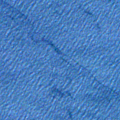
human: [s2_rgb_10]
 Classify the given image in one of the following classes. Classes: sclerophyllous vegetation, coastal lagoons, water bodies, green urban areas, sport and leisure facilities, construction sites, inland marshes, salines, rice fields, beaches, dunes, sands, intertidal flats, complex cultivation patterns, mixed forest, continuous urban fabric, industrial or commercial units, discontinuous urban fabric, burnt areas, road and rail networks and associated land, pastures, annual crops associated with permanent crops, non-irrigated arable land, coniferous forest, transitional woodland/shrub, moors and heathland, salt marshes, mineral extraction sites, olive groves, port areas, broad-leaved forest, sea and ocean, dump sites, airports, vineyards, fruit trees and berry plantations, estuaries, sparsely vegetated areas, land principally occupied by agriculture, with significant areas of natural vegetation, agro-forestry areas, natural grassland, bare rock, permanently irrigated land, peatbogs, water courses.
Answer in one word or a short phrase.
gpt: sea and ocean